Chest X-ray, PA view. Patient: 51 years old, sex M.
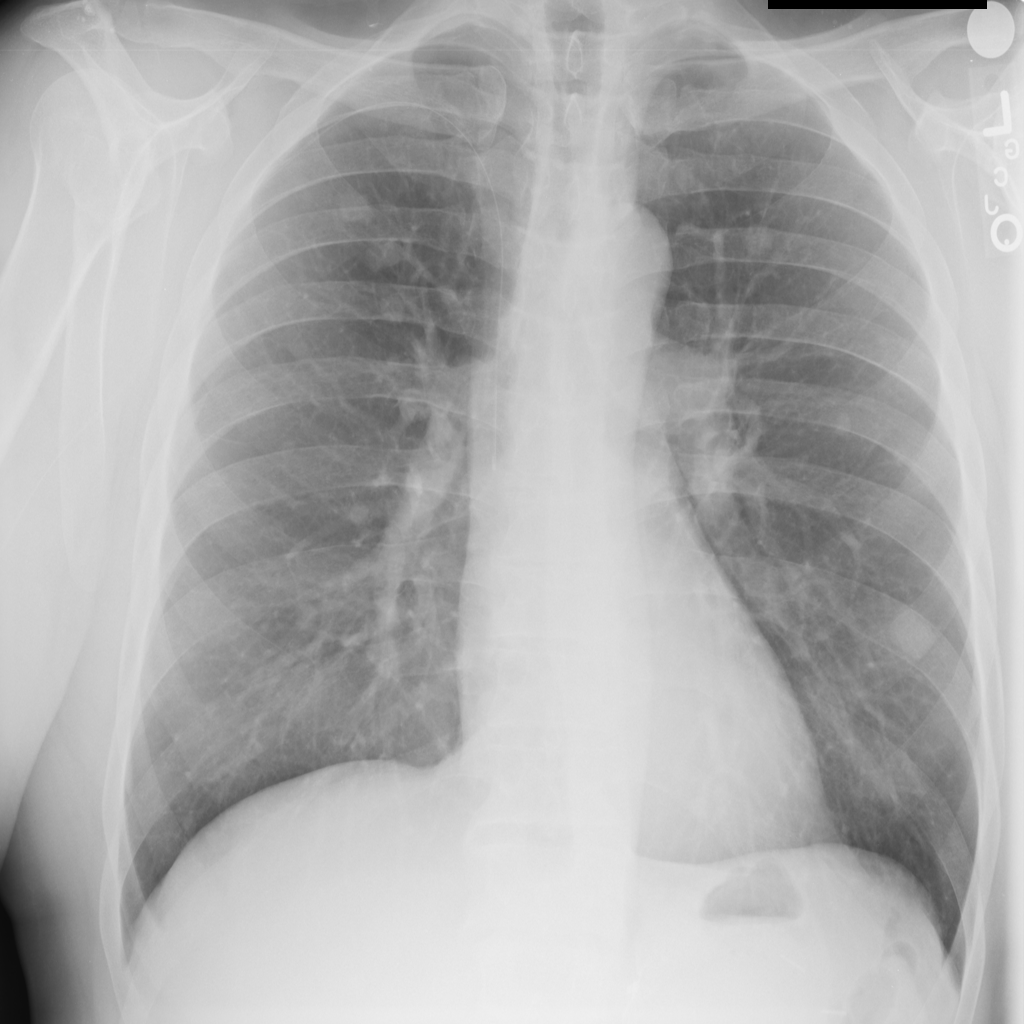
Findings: No Finding